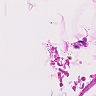
Metastatic tissue present: no